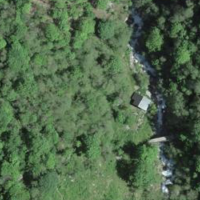
EUNIS habitat code: 41
Species observed at this site:
Turdus philomelos
Troglodytes troglodytes
Dendrocopos major
Turdus viscivorus
Passer domesticus
Fringilla coelebs
Sylvia atricapilla
Turdus merula
Muscicapa striata
Phylloscopus collybita
Parus major
Erithacus rubecula
Cuculus canorus
Pica pica
Phoenicurus ochruros
Certhia familiaris
Pyrrhocorax graculus
Falco tinnunculus
Corvus corax